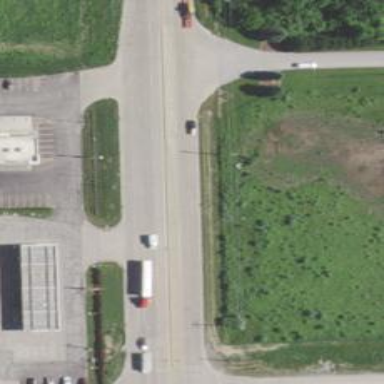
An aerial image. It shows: Primary highway.